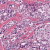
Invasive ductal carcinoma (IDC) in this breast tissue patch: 1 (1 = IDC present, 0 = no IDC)